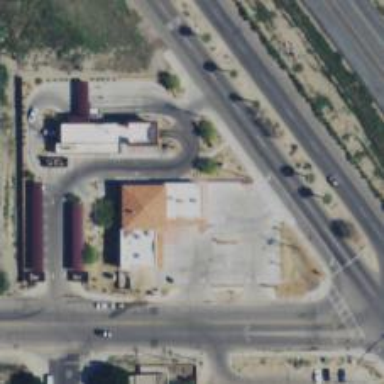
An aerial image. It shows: Alley designed for services.